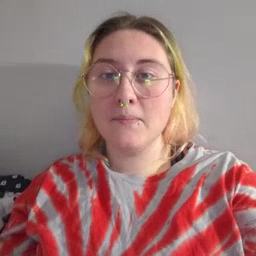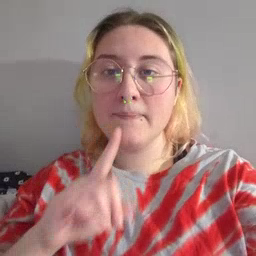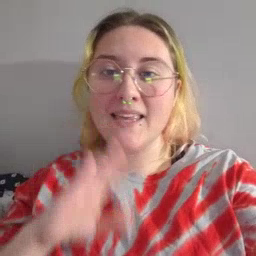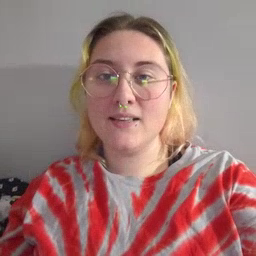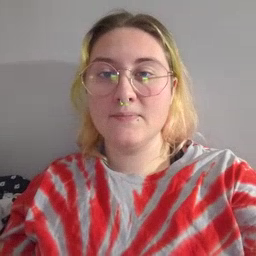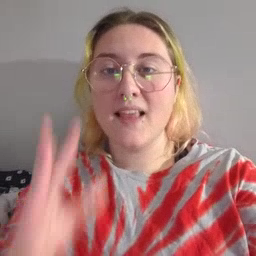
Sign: bee